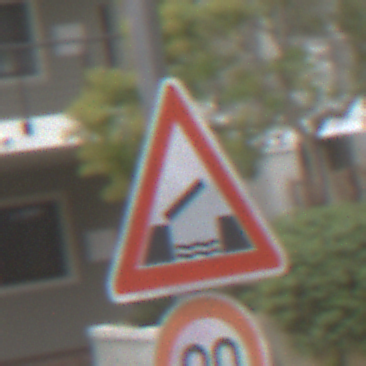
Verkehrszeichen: BeweglicheBruecke
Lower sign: Geschwindigkeit90
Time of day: Midday
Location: Outdoor (Urban)
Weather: Overcast
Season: NotSpecified
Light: Natural